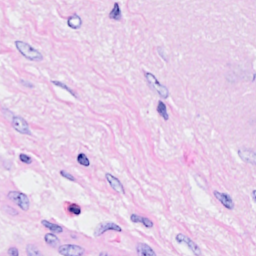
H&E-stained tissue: Breast